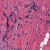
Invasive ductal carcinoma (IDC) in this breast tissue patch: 0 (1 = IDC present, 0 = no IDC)